Aerial crown-view tile of a tropical tree (Barro Colorado Island, Panama), acquired 20250124:
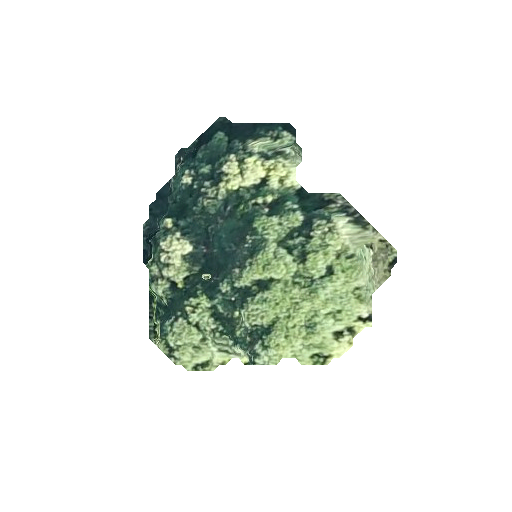
Species: Aspidosperma desmanthum
GBIF accepted scientific name: Aspidosperma desmanthum
Crown area: 67.229 m²